Field crop: maize
Growth stage: 2
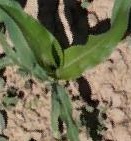
Species: maize